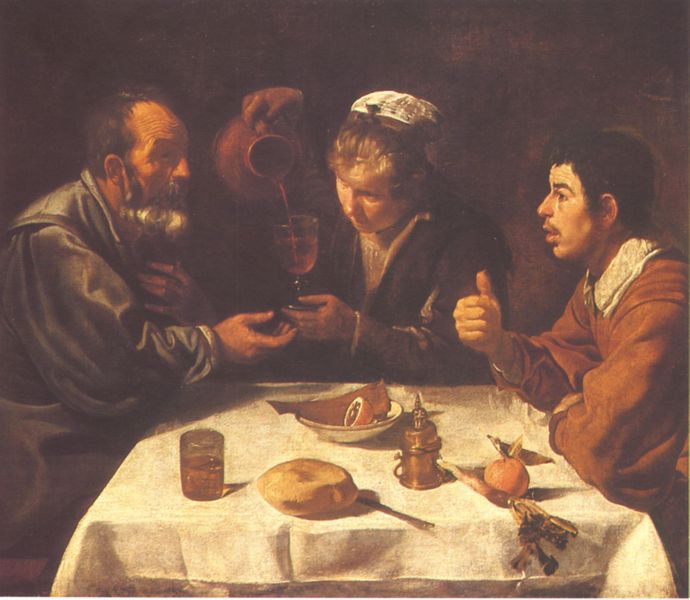
Titel: Bauern beim Mahle
Künstler: Diego de Velázquez
Institution: Budapest, Museum der bildenden Künste
Schlagwörter: dunkel, mann, abend, daumen, frau, glas, männer, reden, tisch, tuch, haube, alt, bart, trinken, schale, vollbart, bild, tischdecke, kelch, gemüse, krug, essen, rotwein, wein, brot, greis, weinglas, abendessen, käse, zitrone, opa, tischdcke, lob, schaöe, einschenken, ild, gem+se, famillie